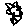
Label: flower